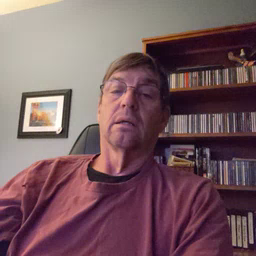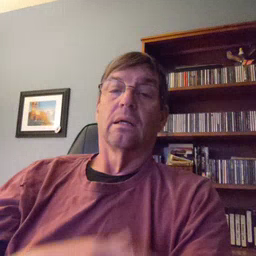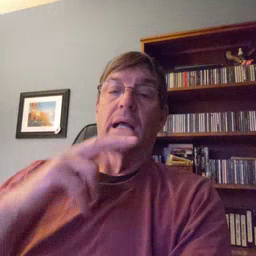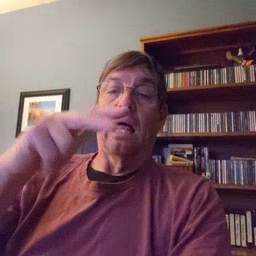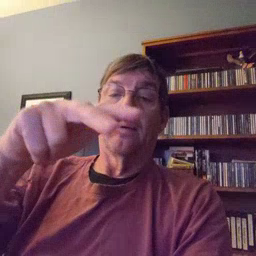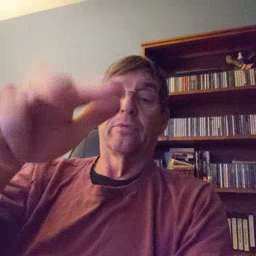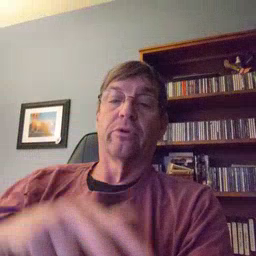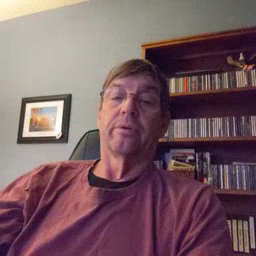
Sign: helicopter